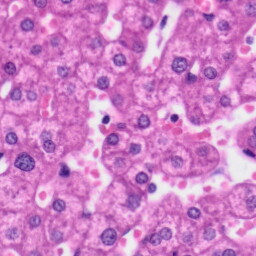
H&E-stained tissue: Liver